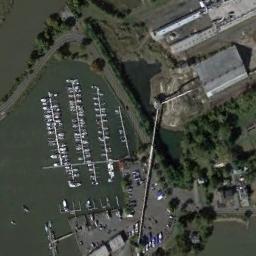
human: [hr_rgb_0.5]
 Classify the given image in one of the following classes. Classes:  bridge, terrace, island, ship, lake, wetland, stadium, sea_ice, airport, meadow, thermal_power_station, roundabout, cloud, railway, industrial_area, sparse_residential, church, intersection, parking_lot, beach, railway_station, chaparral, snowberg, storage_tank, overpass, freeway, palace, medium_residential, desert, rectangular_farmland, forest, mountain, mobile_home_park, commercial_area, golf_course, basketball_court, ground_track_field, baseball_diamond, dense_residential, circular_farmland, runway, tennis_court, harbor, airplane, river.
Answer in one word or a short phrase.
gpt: harbor